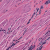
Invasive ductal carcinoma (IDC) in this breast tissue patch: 1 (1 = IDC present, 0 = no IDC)